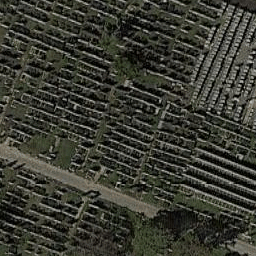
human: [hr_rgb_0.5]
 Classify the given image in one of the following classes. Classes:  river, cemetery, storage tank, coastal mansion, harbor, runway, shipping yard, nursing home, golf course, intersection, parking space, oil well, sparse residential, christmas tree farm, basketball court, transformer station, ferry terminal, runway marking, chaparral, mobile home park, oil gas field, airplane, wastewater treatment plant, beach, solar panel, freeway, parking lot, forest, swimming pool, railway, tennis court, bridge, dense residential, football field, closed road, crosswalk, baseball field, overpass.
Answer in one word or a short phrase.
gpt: cemetery